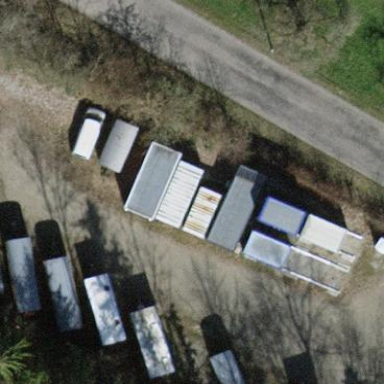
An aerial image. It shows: Farmyard area.